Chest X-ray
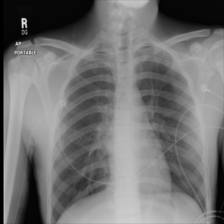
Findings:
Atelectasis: negative
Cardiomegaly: negative
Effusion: negative
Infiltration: negative
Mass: negative
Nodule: negative
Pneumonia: negative
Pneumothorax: negative
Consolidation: negative
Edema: negative
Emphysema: negative
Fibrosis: negative
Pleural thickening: negative
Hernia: negative